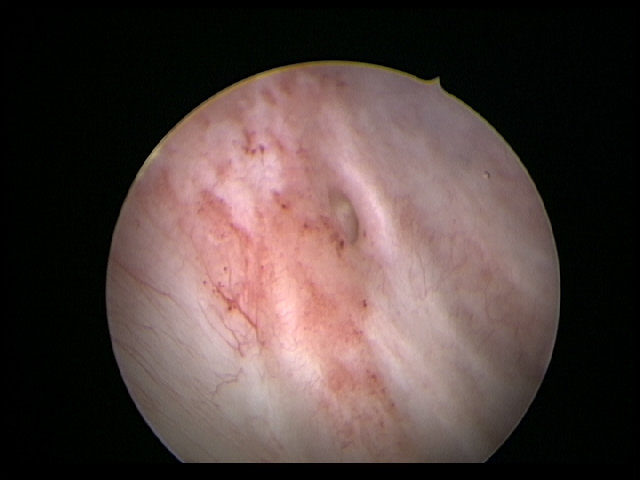
Modality: WLC
Class: Malignant
Subclass: HighGradePapillary
Lesion: L1
Stage: T1
Morphology: Papillary
Bladder cancer association: Yes